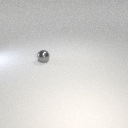
small gray metal sphere